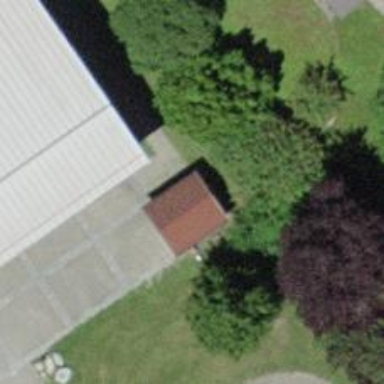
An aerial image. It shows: Sidewalk made of sett.